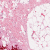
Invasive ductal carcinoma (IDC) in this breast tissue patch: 0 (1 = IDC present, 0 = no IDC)